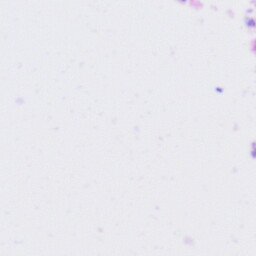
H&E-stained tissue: Tonsil